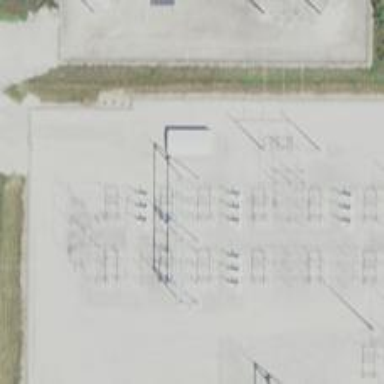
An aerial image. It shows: Switch used for power control.